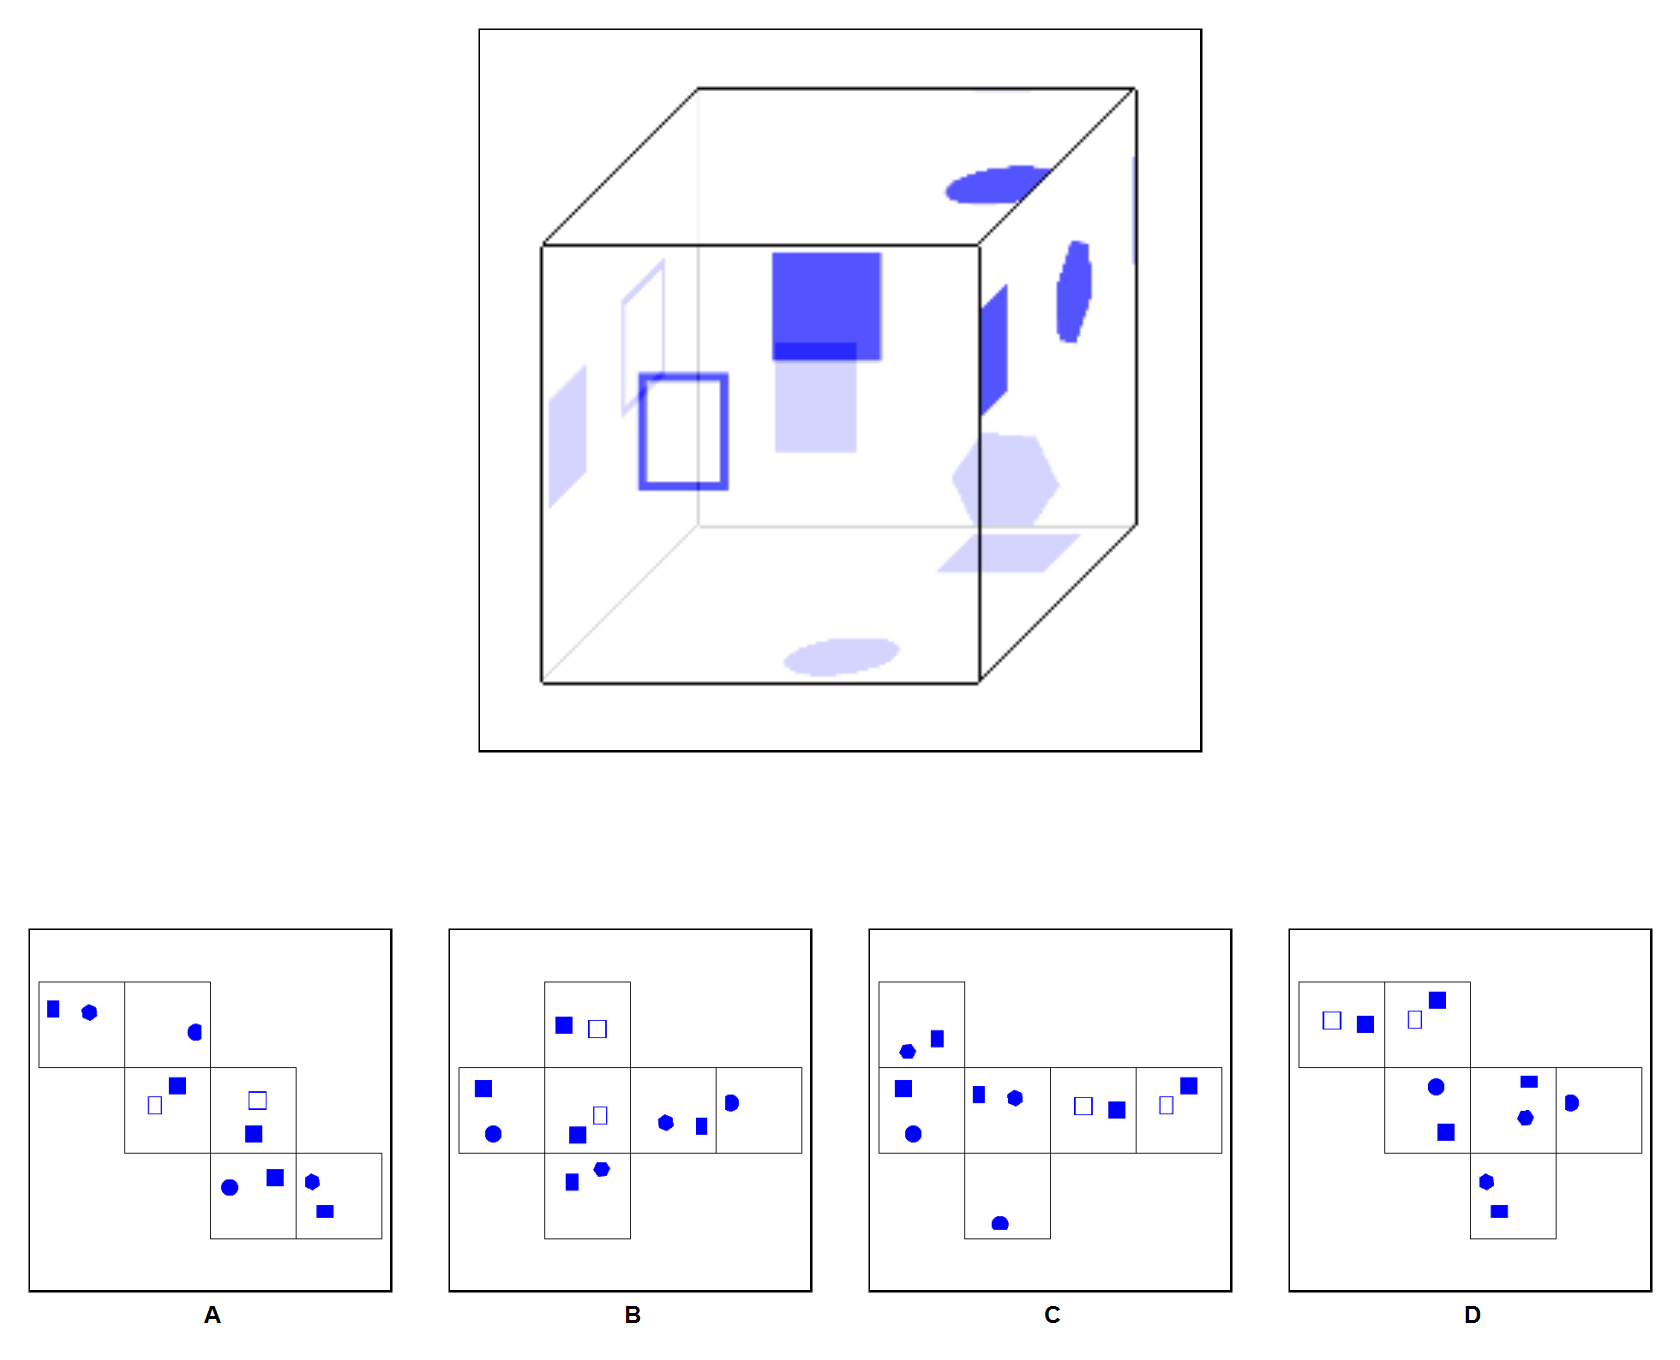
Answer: D